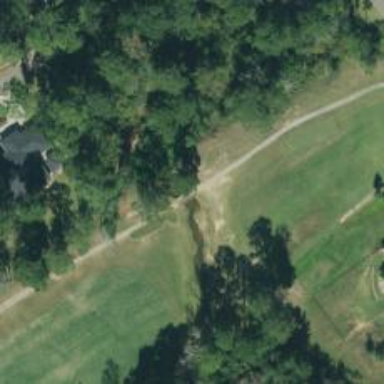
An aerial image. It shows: Path bridge over golf path.